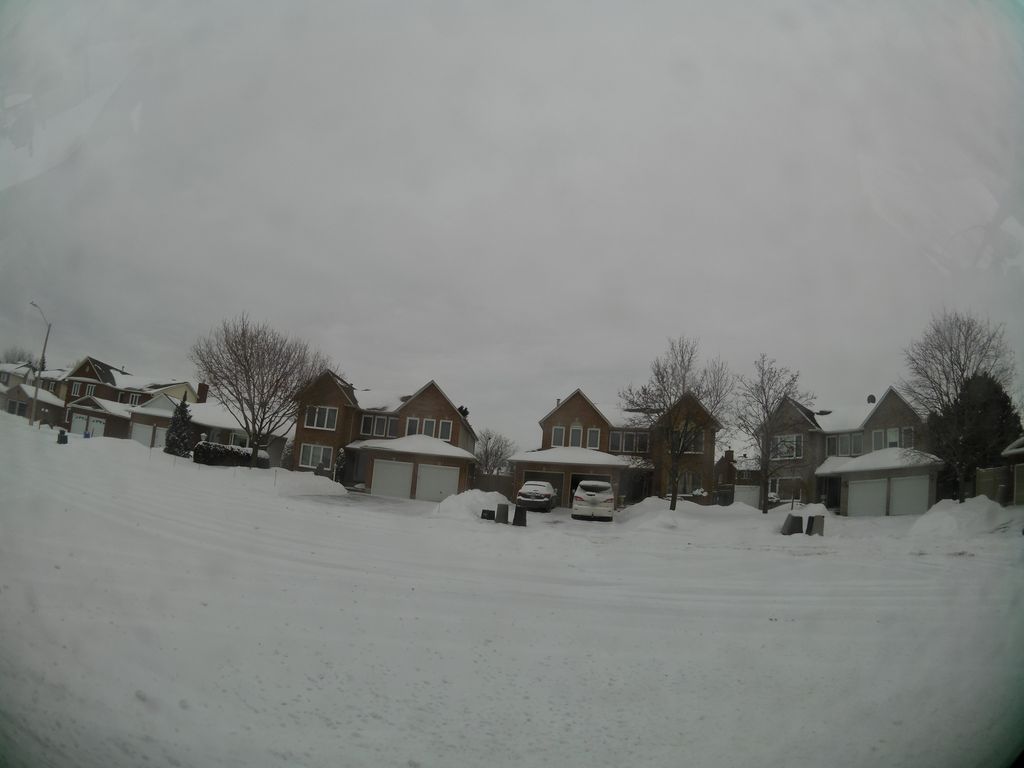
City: ottawa-gatineau